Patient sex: M
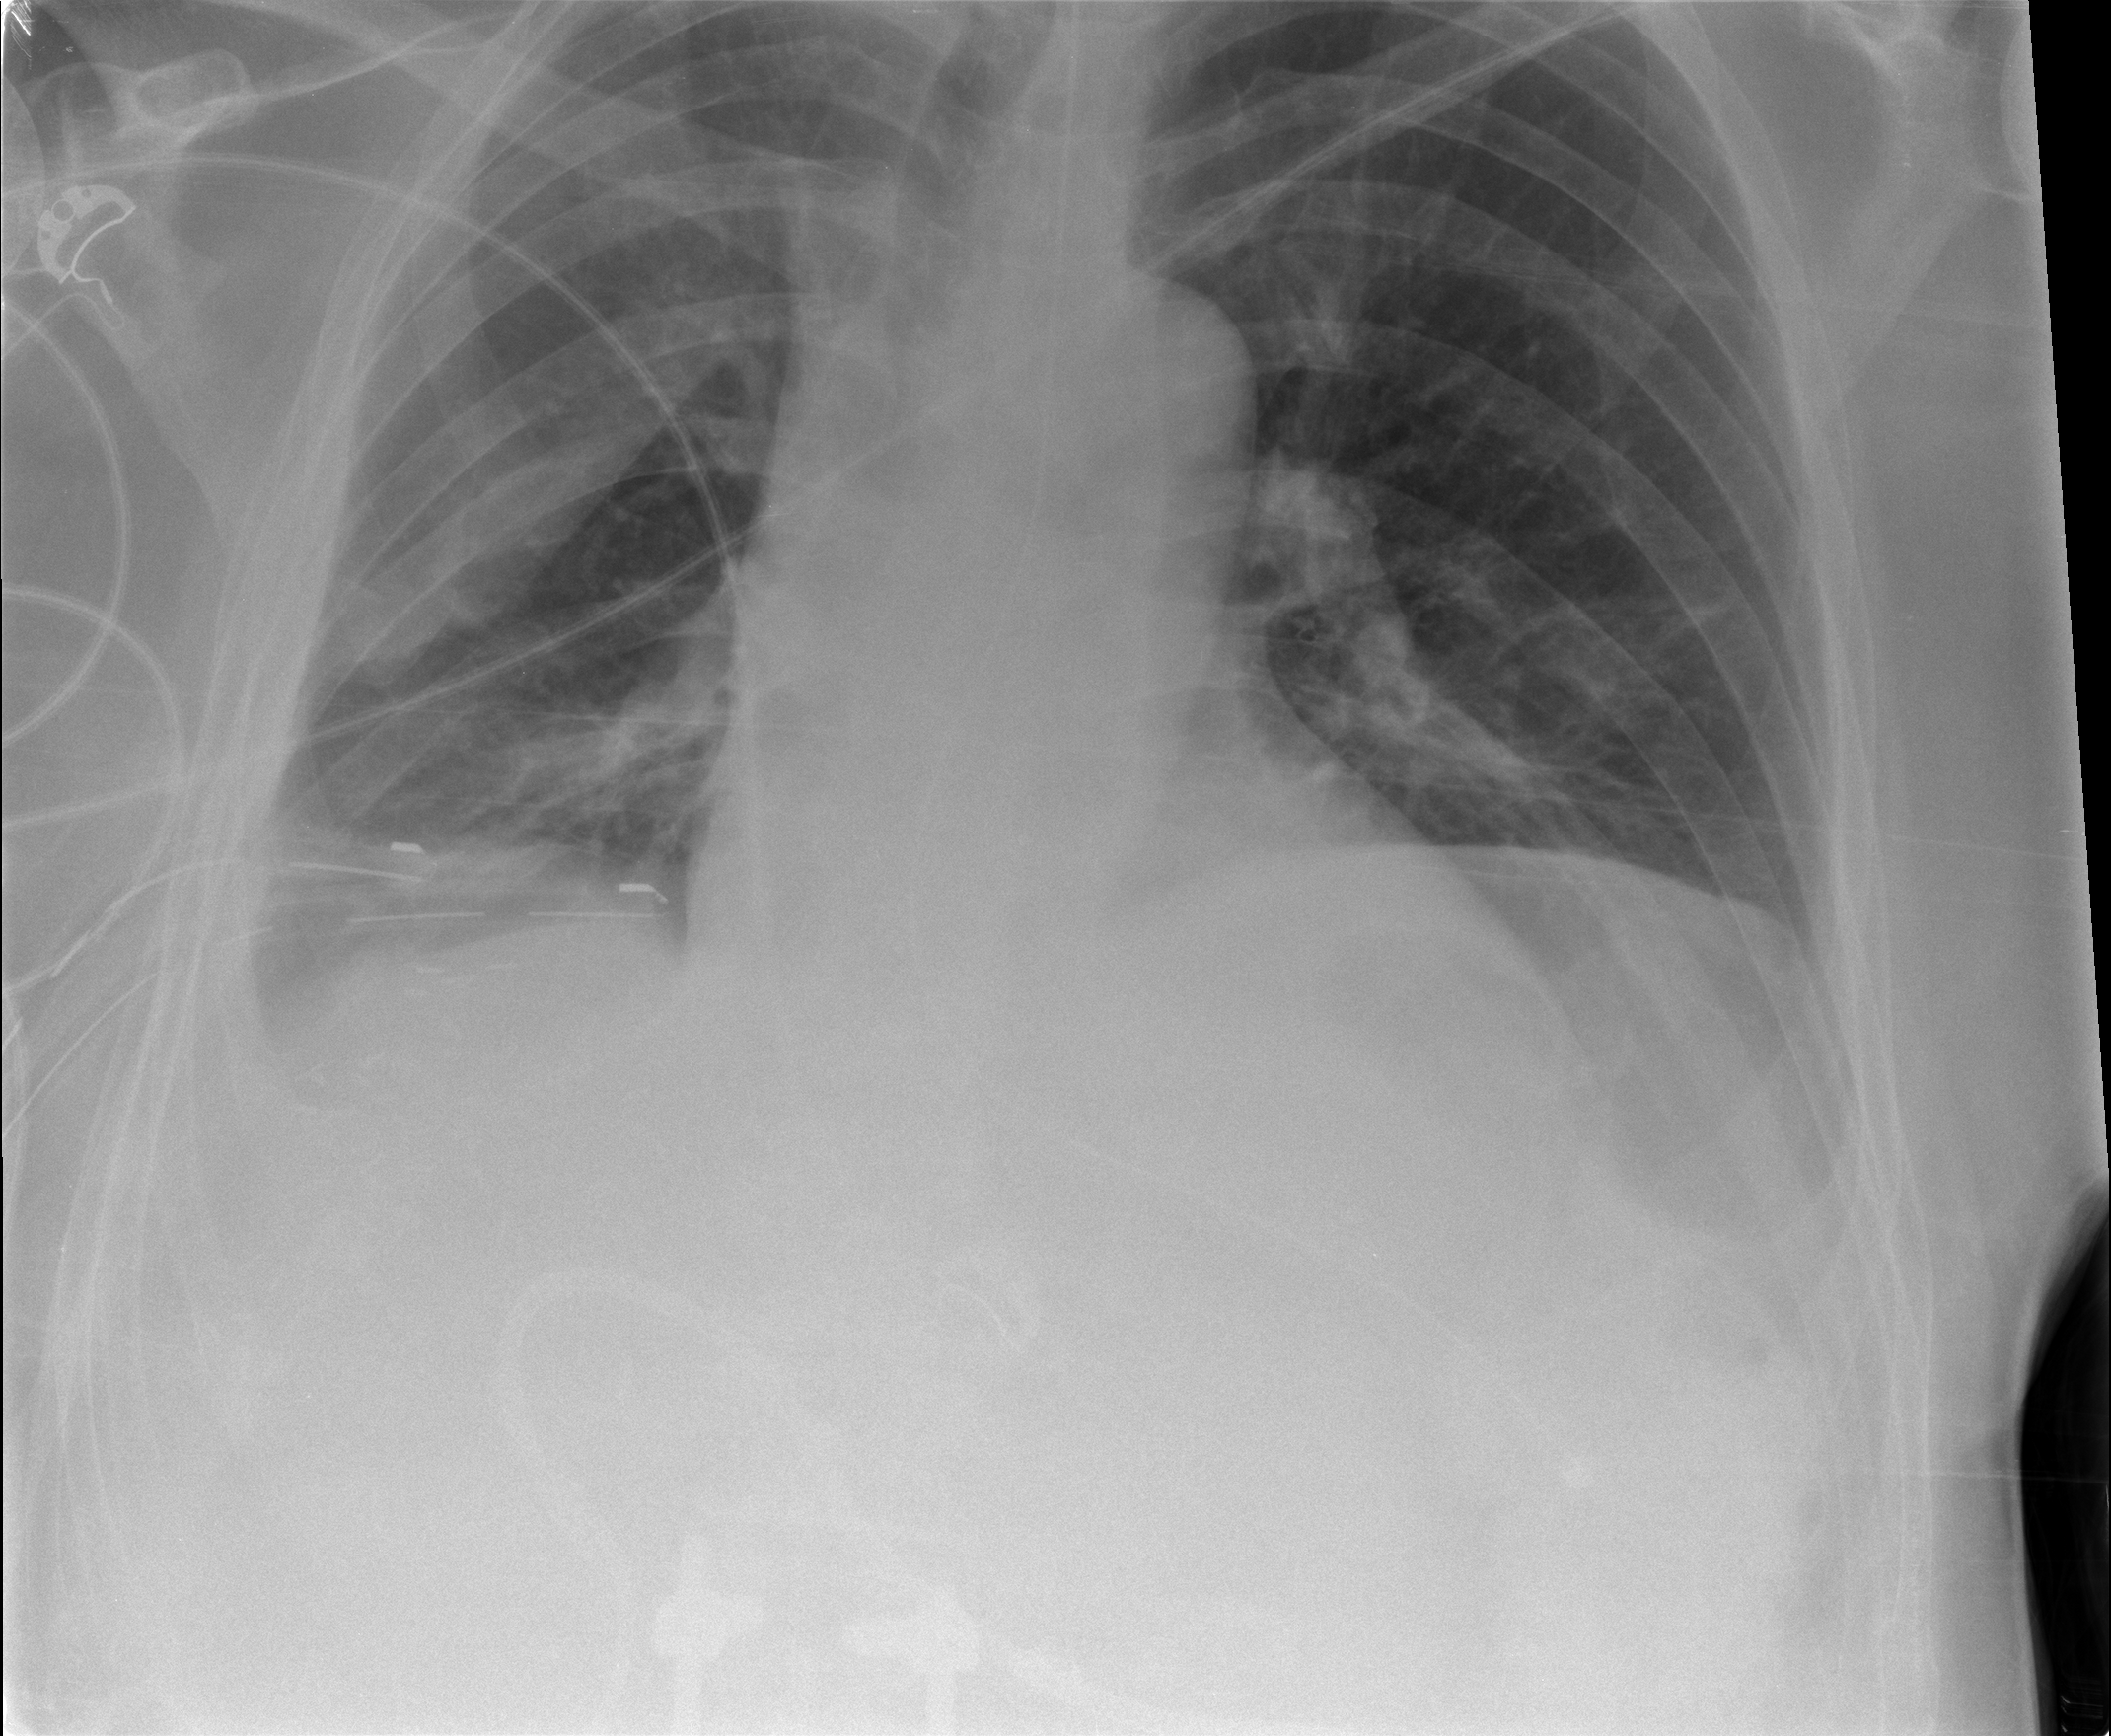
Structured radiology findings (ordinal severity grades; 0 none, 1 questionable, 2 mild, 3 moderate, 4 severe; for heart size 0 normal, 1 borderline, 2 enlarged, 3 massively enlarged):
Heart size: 2
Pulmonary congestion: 0
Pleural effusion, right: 2
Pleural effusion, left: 0
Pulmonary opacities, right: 0
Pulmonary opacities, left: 0
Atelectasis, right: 2
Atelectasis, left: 0